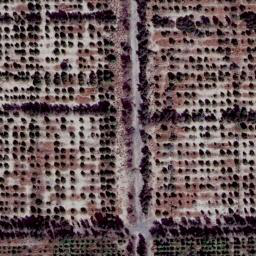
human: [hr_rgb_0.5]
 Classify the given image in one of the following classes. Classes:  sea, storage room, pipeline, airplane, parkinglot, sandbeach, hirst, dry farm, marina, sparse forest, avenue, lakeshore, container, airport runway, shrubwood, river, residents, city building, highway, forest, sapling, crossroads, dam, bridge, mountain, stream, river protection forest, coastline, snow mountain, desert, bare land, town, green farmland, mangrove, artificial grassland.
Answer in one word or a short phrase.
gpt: dry farm